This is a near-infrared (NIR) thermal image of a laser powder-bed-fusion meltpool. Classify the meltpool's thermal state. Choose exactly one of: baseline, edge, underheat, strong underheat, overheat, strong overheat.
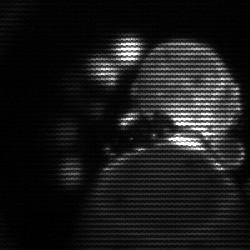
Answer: edge